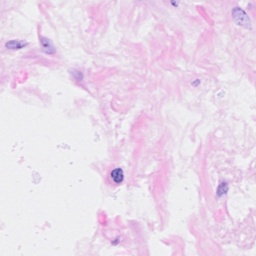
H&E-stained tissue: Breast